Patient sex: F
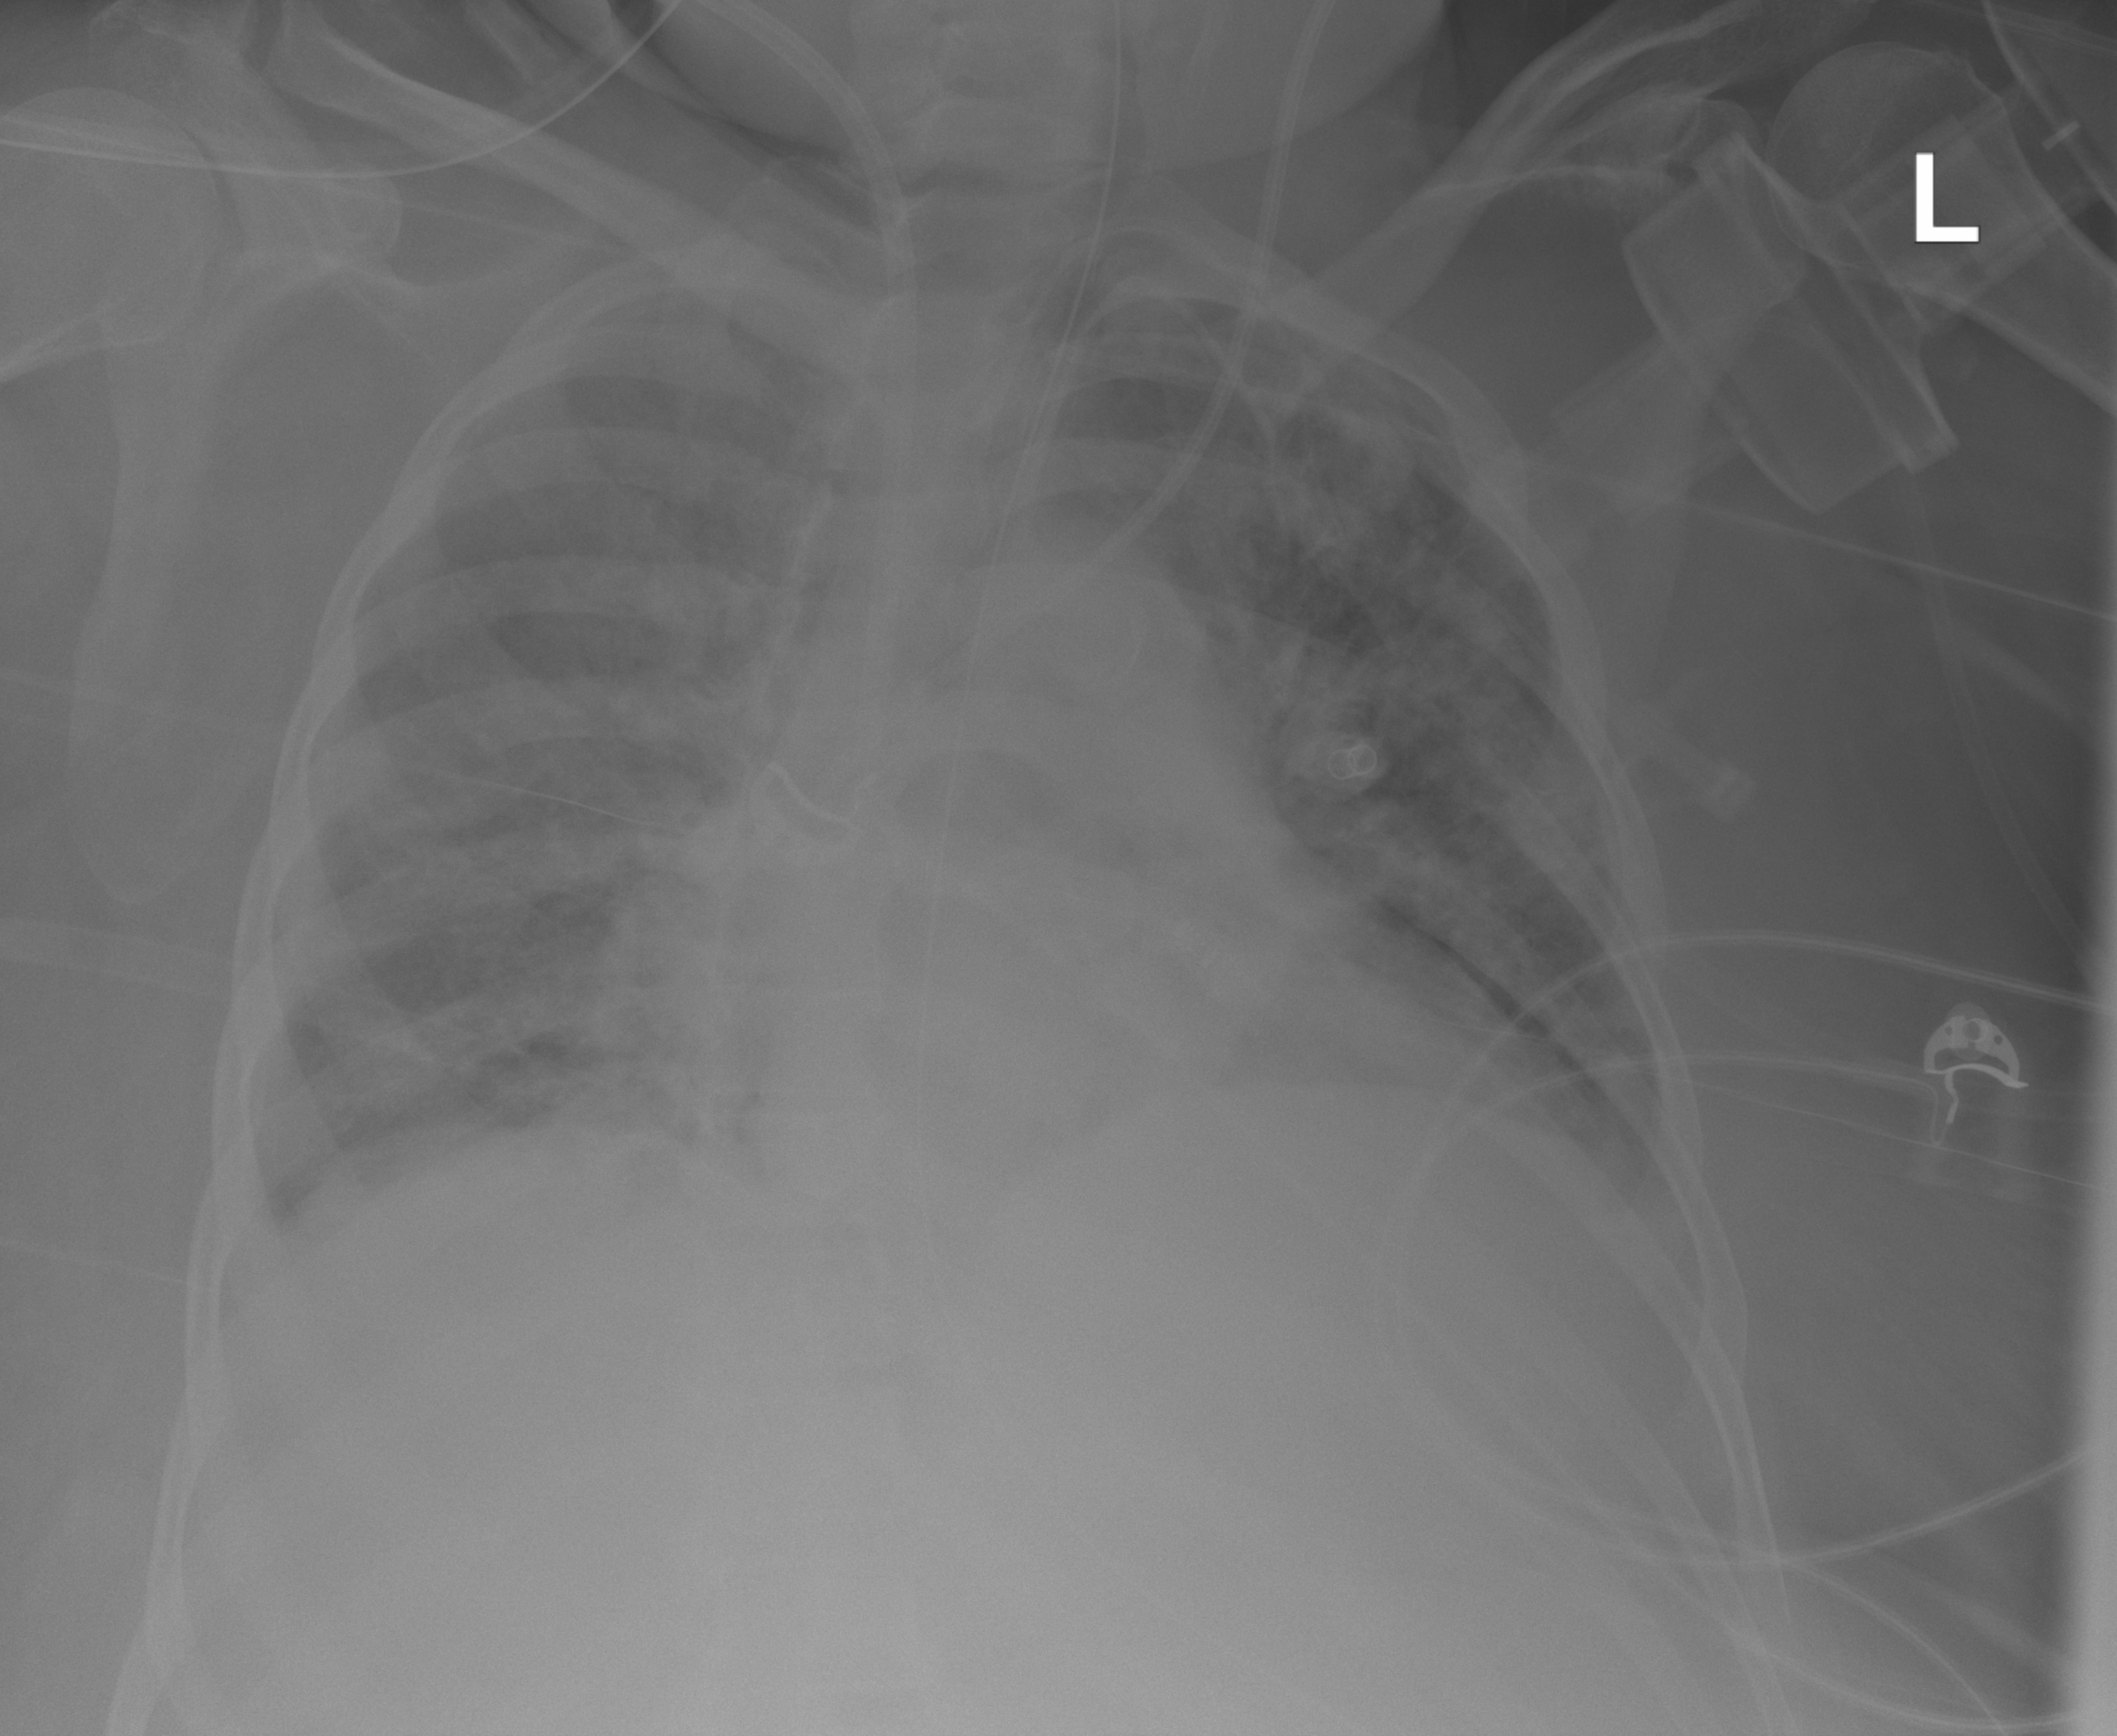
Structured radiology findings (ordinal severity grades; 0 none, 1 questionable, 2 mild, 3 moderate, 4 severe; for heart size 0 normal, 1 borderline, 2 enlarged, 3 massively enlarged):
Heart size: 2
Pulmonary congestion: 2
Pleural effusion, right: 2
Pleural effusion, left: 2
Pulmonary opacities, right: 2
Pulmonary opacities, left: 2
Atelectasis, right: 2
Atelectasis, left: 2